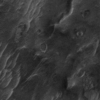
Label: not_dusty